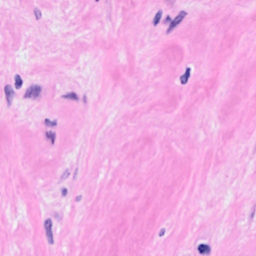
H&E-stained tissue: Breast